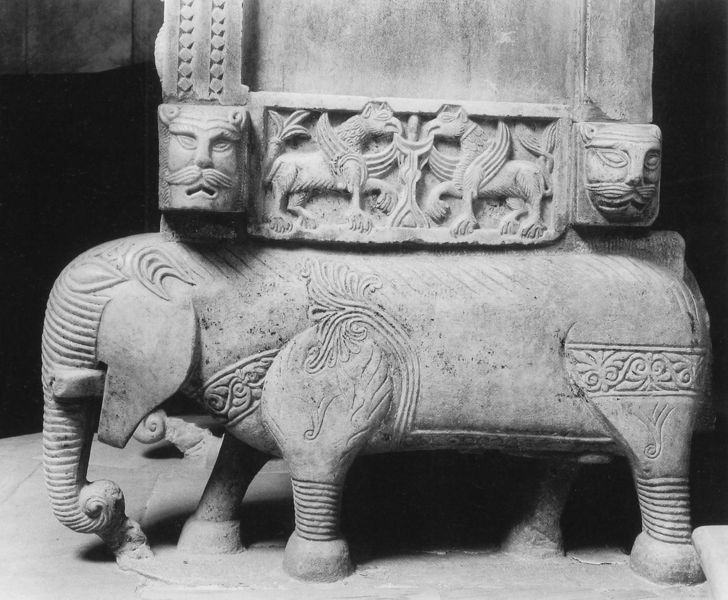
Titel: Bischofsthron
Standort: Canossa, Dom S. Sabino (EU - I)
Schlagwörter: flügel, kopf, schatten, grau, köpfe, säule, tier, tiere, ornament, bart, stein, skulptur, last, detail, ornamente, maske, orient, altar, grab, griechisch, fabelwesen, greif, greifvogel, indien, islam, rillen, elefant, rüssel, grabstein, elephant, griffen